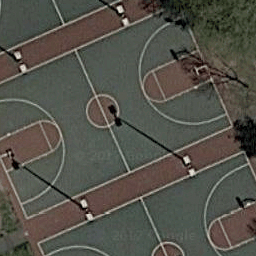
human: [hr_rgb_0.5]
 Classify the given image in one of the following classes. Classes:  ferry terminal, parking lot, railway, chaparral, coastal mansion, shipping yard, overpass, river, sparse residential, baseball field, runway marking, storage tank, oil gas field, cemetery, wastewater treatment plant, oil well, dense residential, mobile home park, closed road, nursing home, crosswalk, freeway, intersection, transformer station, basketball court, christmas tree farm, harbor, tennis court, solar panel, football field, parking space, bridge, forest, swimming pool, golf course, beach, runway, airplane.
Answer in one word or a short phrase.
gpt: basketball court